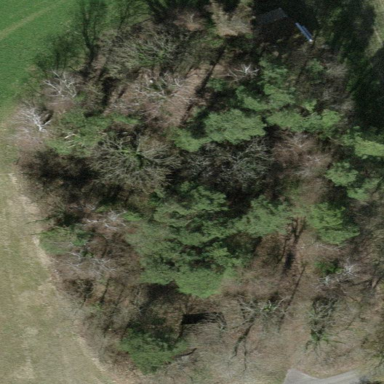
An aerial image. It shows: Forest with mix of leaf types.